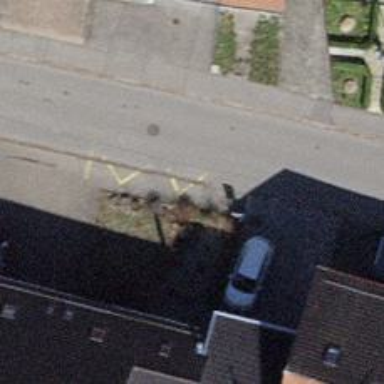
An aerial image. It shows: Bus stop with platform for public transport.